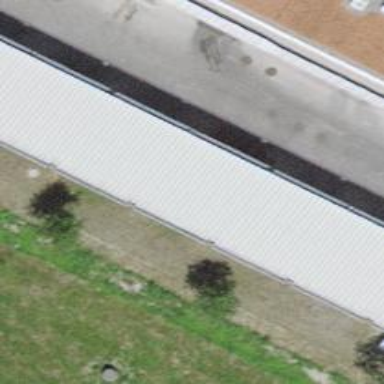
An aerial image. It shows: Car wash facility.